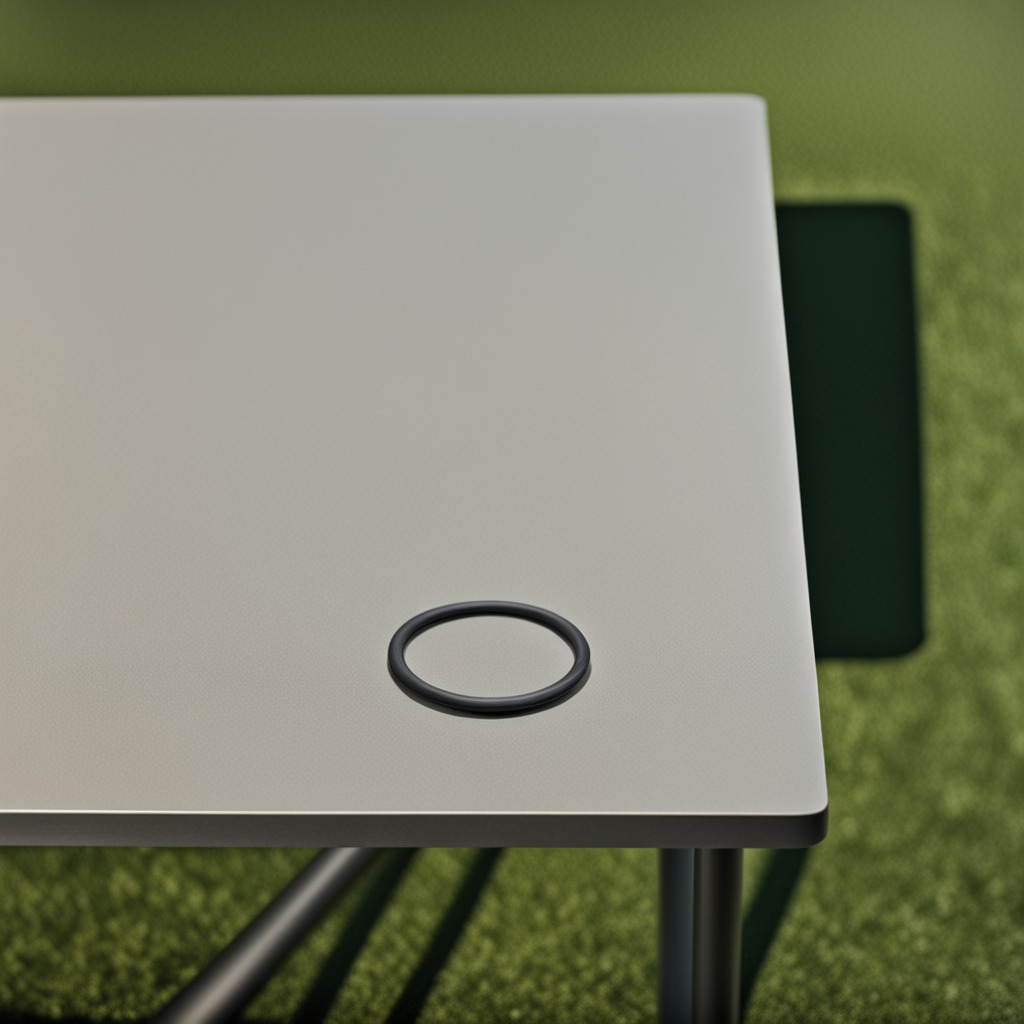
A rubber O-ring is lying on the textured surface of a clean utility table in a temporary outdoor tool station.